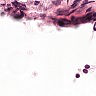
Metastatic tissue present: no